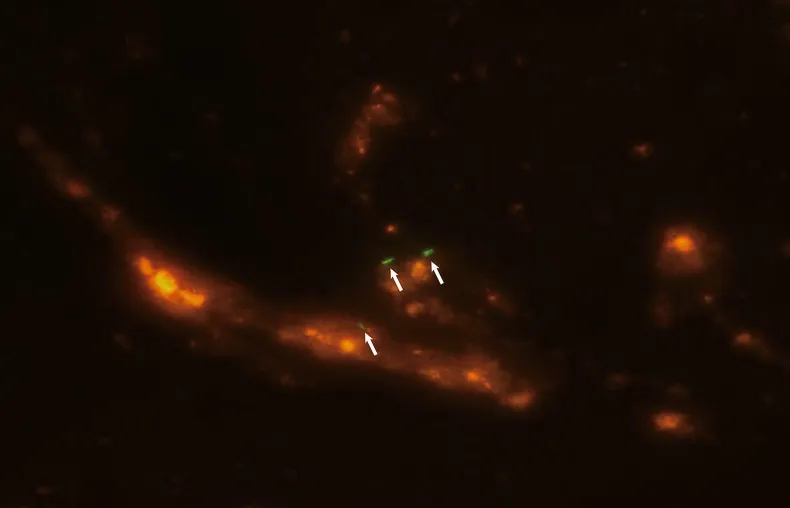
Fluorescent staining of a smear of bronchoalveolar lavage fluid showing acid-fast bacilli (white arrow) consistent with Mycobacterium tuberculosis.
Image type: pathology (acid_fast)